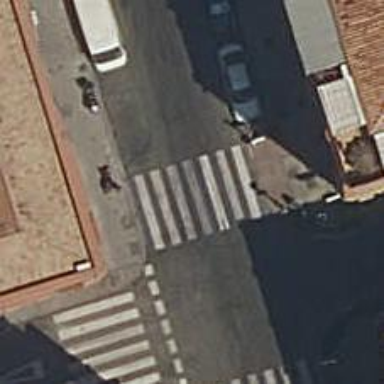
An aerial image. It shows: Marked road crossing.